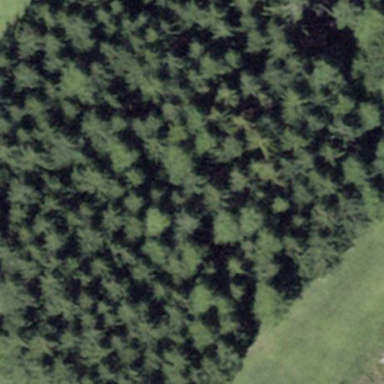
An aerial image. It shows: Forest area predominantly covered with needle-leaved trees.